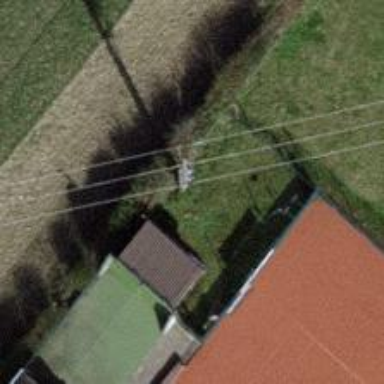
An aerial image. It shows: Minor power line with three cables.